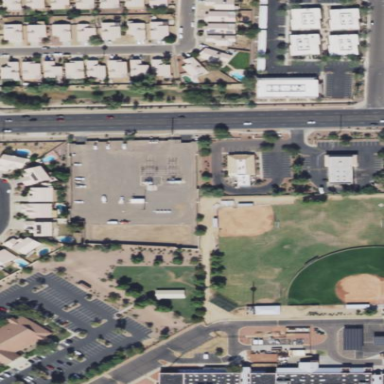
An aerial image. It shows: Outdoor power substation at the distribution level with surrounding wall barrier.